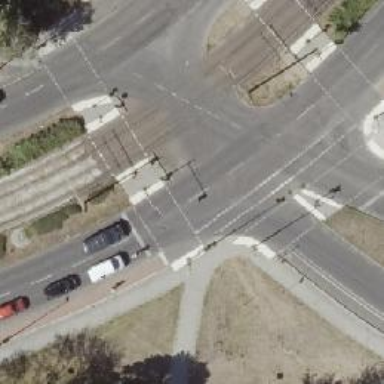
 designated for cyclists. The sidewalk also has asphalt surface."